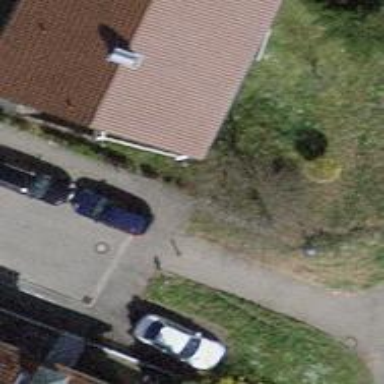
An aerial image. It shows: Bollard.